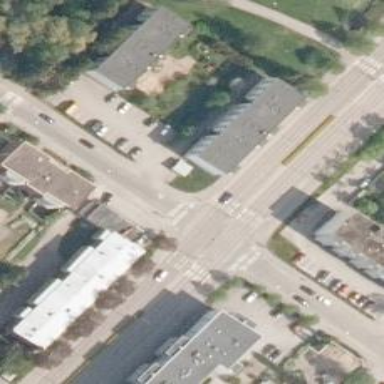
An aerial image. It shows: Uncontrolled zebra crossing on the road.